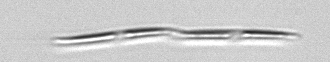
Label: Pseudo-nitzschia